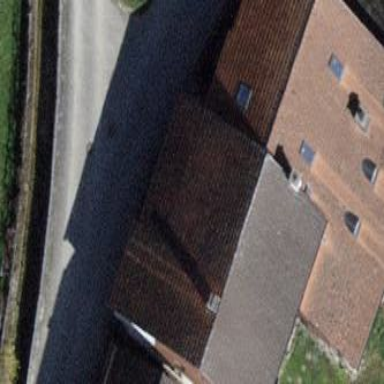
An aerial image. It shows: Terrace building.